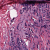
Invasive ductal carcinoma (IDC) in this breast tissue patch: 1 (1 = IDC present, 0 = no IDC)